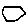
Label: hexagon